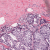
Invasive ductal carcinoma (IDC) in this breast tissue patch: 0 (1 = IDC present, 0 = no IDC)